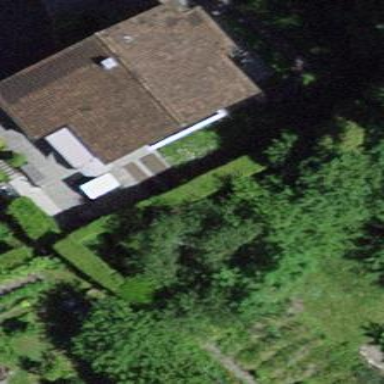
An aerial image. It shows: Detached building.